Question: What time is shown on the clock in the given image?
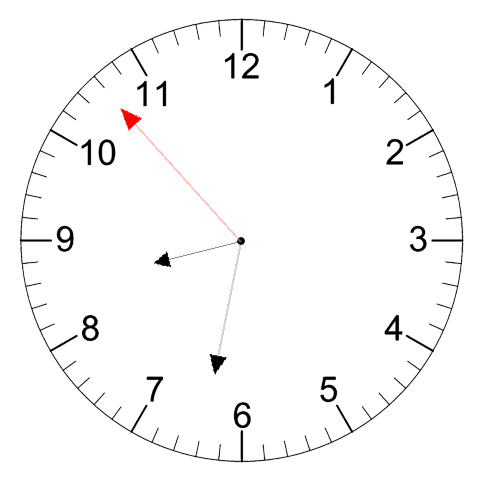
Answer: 08:31:53